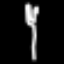
Label: fork